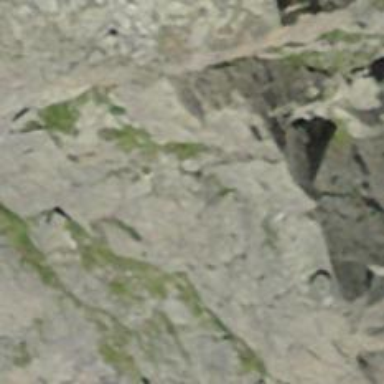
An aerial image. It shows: Natural cliff.